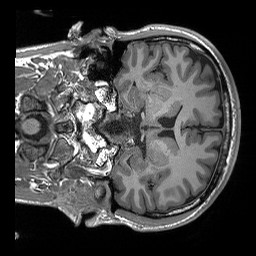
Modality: T1w
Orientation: coronal
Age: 23
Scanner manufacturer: siemens
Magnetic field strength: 3 T
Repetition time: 2.3 s
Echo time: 0.00296 s